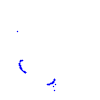
Particle: proton